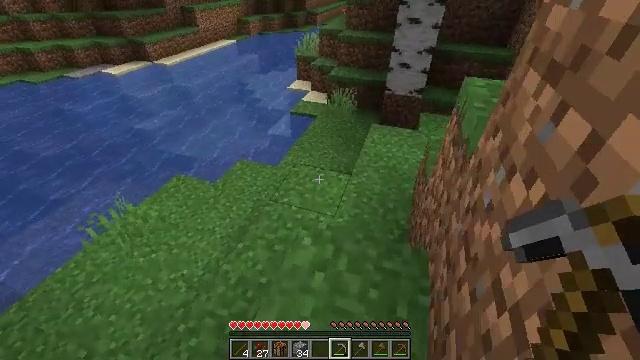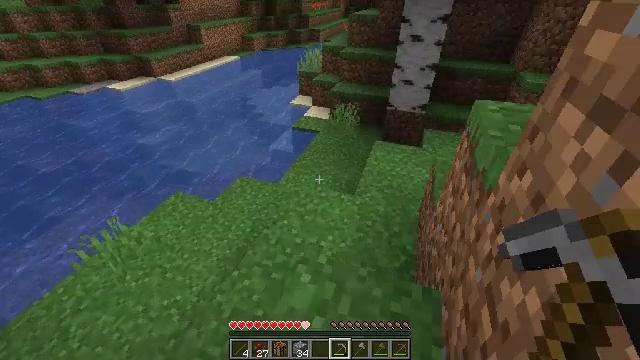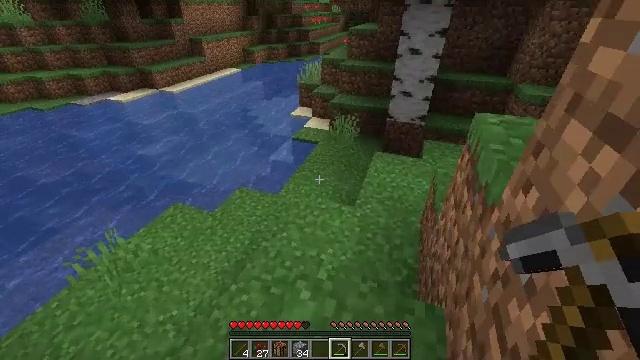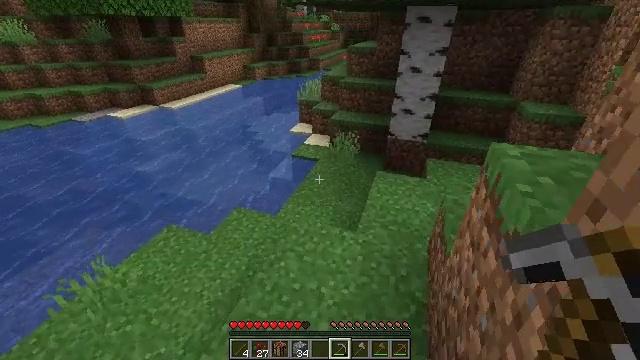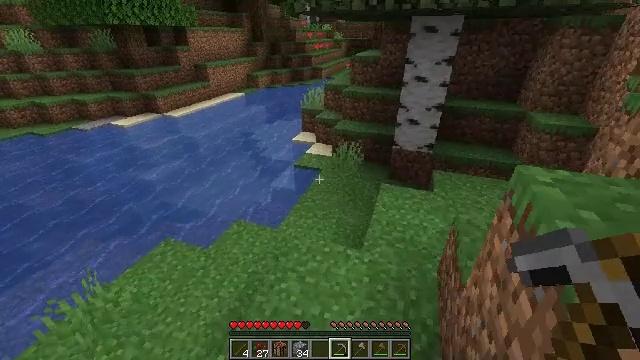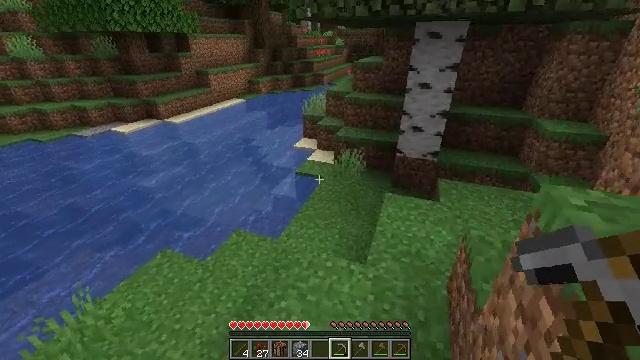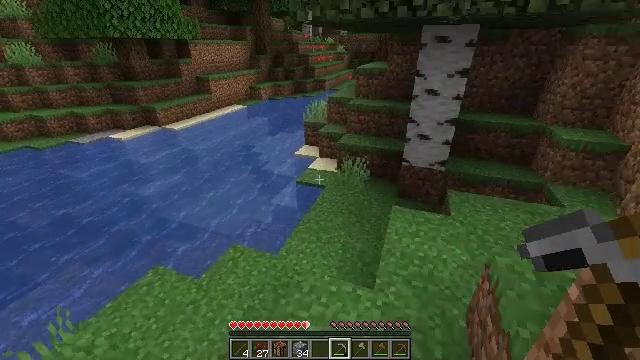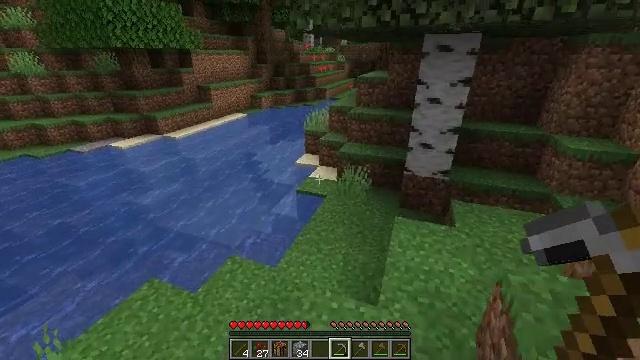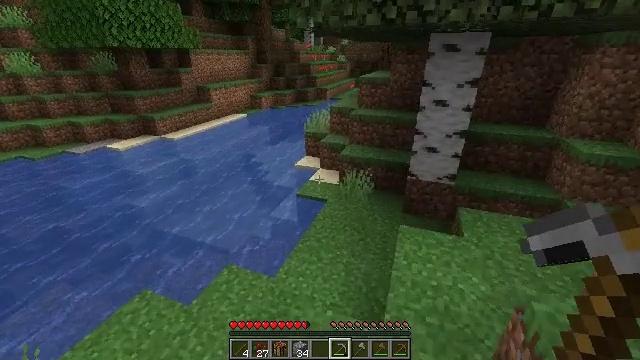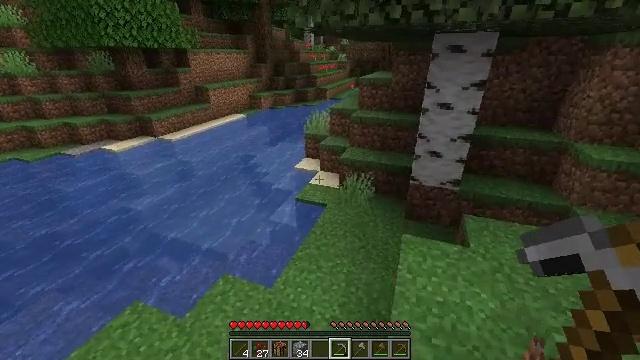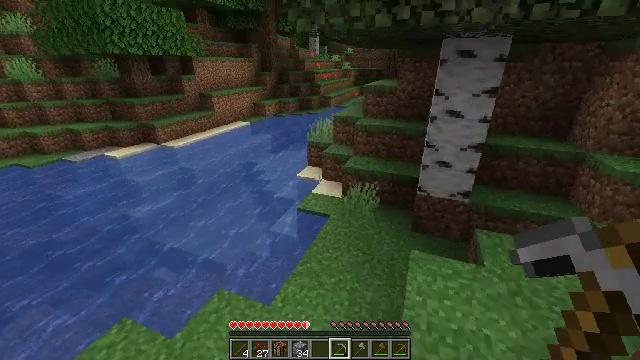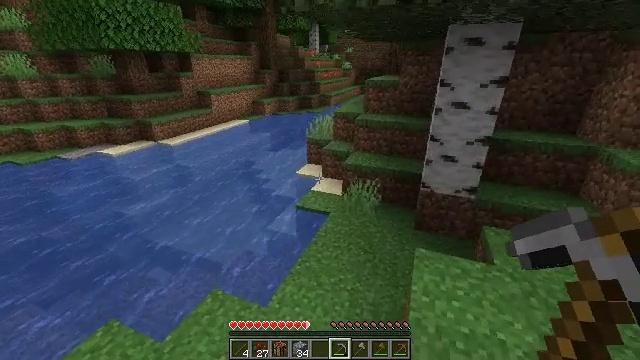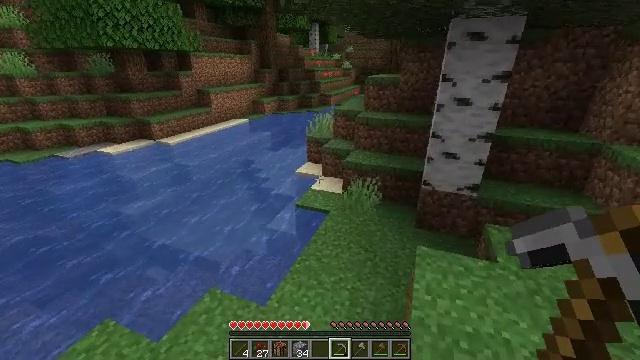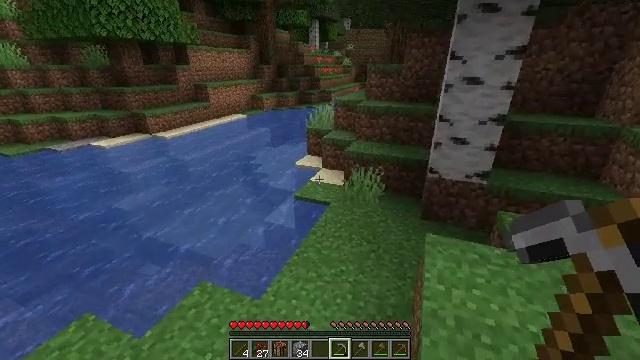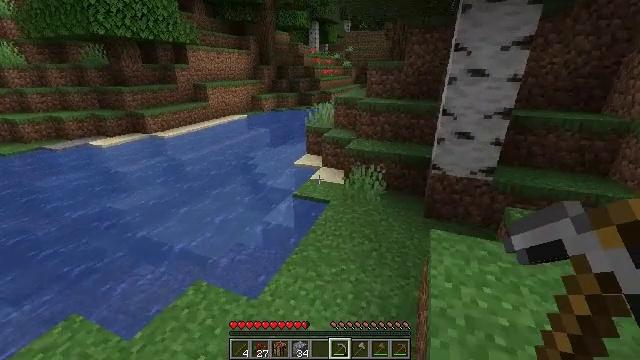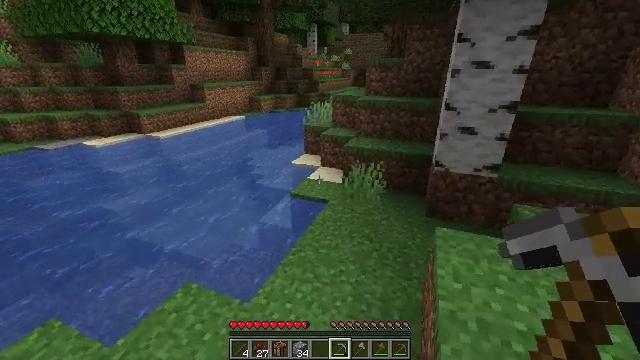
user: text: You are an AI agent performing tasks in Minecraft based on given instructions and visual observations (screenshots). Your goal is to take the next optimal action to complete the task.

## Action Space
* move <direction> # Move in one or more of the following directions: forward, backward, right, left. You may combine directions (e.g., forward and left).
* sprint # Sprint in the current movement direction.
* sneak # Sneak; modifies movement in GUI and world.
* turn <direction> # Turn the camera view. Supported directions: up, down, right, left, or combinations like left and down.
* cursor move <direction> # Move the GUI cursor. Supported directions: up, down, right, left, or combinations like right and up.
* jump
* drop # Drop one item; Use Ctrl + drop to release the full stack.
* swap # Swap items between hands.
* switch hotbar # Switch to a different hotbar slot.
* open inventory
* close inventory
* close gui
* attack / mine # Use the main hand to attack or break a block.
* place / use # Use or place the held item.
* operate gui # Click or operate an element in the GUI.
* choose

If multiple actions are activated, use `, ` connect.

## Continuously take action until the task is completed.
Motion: motion action
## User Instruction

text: Gather poppy from the ground.
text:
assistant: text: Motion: move forward, turn up
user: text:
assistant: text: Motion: move forward, turn up
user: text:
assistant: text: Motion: move forward, turn up
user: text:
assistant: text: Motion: move forward, turn up
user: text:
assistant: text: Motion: move forward, turn up
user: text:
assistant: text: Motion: move forward
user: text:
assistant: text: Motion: move forward, turn up
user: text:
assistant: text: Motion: move forward
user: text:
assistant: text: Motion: move forward
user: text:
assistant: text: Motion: move forward, turn up
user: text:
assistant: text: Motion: move forward
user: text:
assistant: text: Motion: move forward
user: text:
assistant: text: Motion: move forward
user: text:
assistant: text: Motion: move forward
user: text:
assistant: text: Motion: move forward
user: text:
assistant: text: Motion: move forward
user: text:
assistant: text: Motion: move forward, turn up
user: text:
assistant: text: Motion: move forward
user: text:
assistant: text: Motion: move forward, turn up
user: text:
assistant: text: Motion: move forward, turn up
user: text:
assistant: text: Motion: move forward
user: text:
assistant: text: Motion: move forward
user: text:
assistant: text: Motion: move forward, turn up
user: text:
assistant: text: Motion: move forward
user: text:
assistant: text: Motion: move forward
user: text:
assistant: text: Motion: move forward
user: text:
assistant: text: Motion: move forward
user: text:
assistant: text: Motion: move forward
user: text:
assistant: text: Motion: move forward
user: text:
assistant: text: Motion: move forward